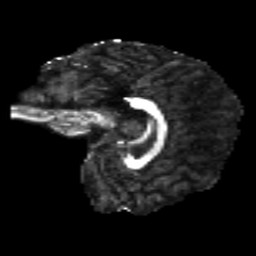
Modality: FA
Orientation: sagittal
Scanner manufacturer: siemens
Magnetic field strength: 3 T
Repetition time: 4.16 s
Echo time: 0.0806 s